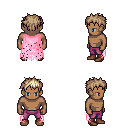
a pixel art fantasy rpg character, male body template, human, dark skin, pink tattered cape, magenta pants, white blonde bedhead hairstyle, brown shoes, four views (front, back, left, right), 2x2 character sprite sheet, small pixel art, hard edges, no anti-aliasing